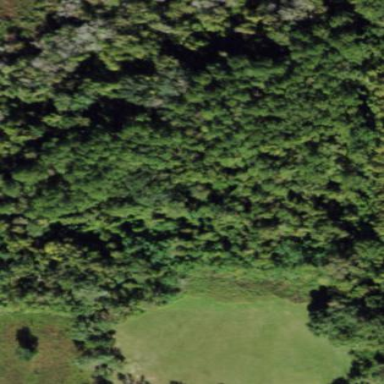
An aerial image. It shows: Woodland with needle-leaved trees.